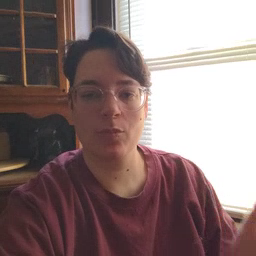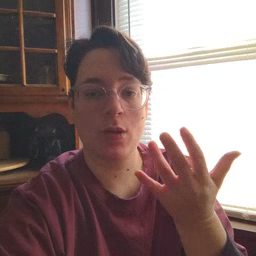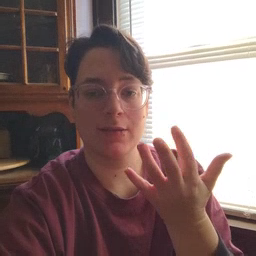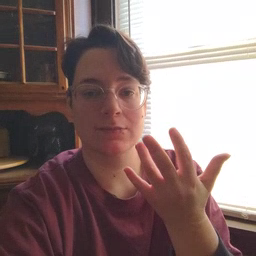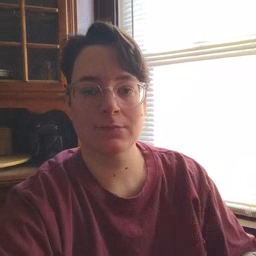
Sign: wait